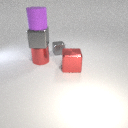
large red metal cube to the right of small gray metal cube